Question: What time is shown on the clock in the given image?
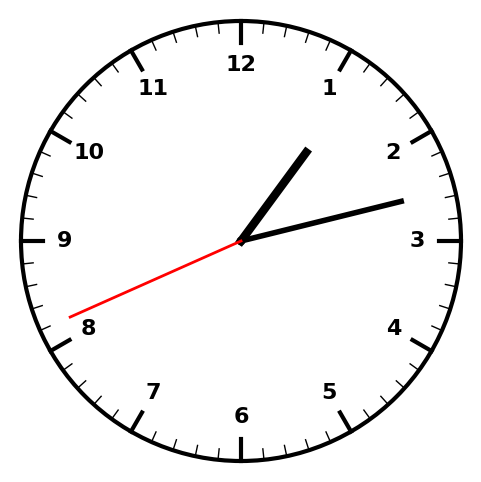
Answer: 01:12:41